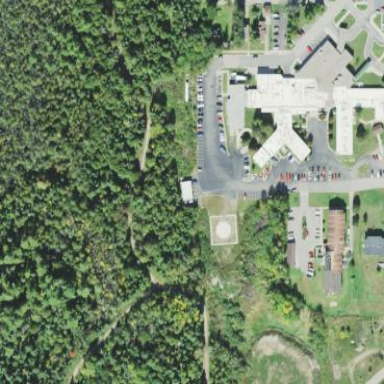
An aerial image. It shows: Hospital providing healthcare services.